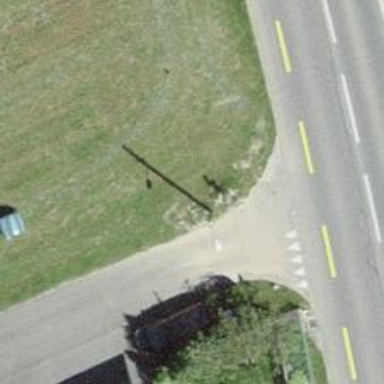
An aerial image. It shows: Power pole.